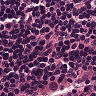
Metastatic tissue present: no